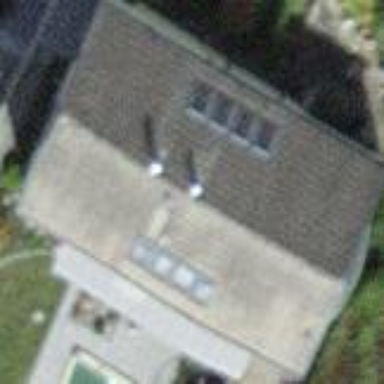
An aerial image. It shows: Simple and straightforward house.